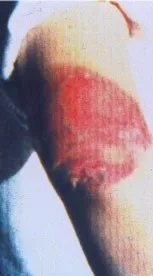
(Color) Progression of a wound in a patient following cardiac ablation procedure. The arm remained in the primary beam near the port of the x-ray tube with the separator cone removed. Erythema about 3 weeks after procedure.
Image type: medical_photograph (skin_photograph)